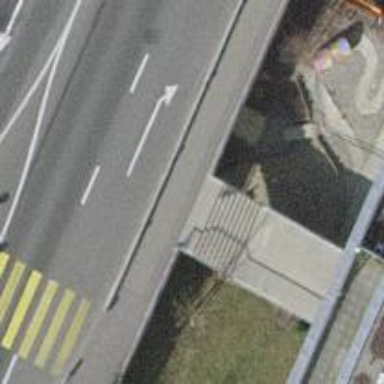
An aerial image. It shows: Set of concrete steps.